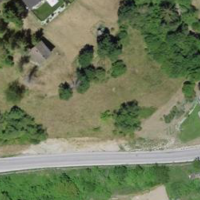
EUNIS habitat code: 55
Species observed at this site:
Aphantopus hyperantus
Turdus viscivorus
Minois dryas
Lanius collurio
Aporia crataegi
Brenthis ino
Turdus merula
Melitaea athalia
Melanargia galathea
Fabriciana adippe
Nucifraga caryocatactes
Polyommatus icarus
Melitaea didyma
Motacilla alba